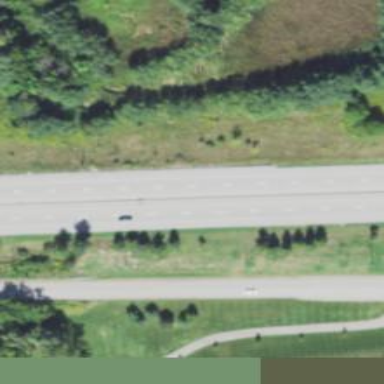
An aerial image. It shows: Expressway with asphalt surface classified as trunk highway.